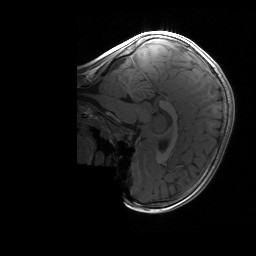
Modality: T1w
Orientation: sagittal
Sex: female
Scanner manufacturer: siemens
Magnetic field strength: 3 T
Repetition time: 1.9 s
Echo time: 0.00243 s